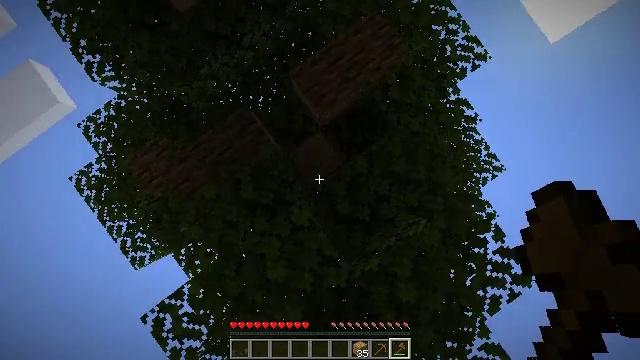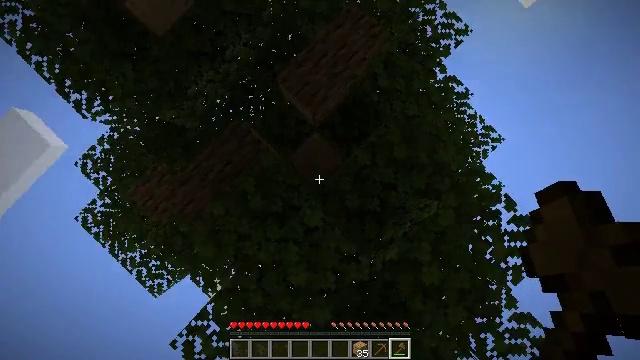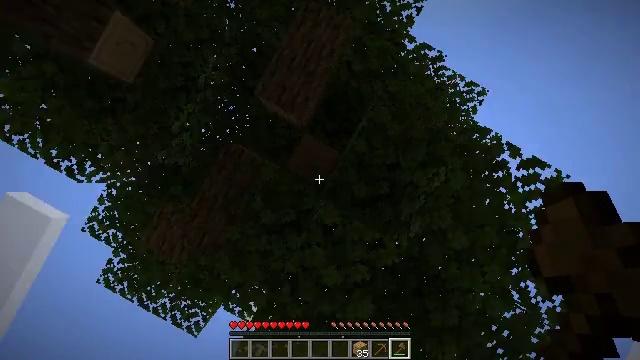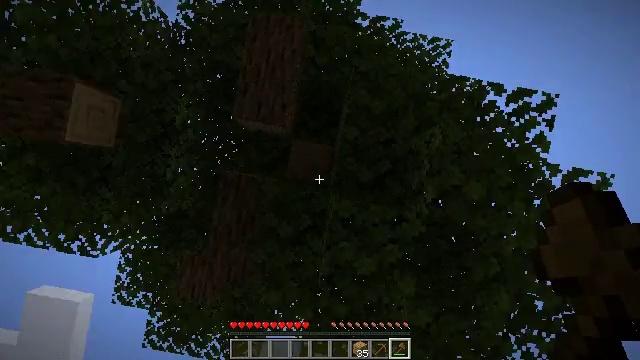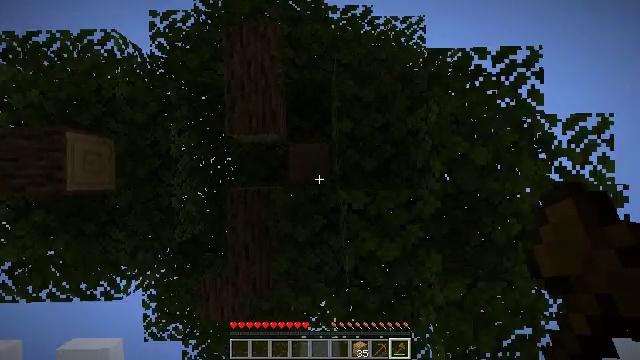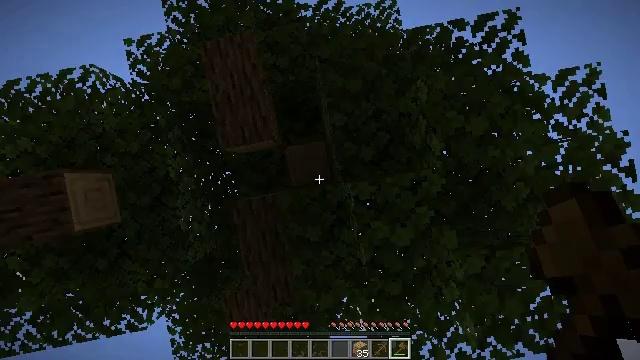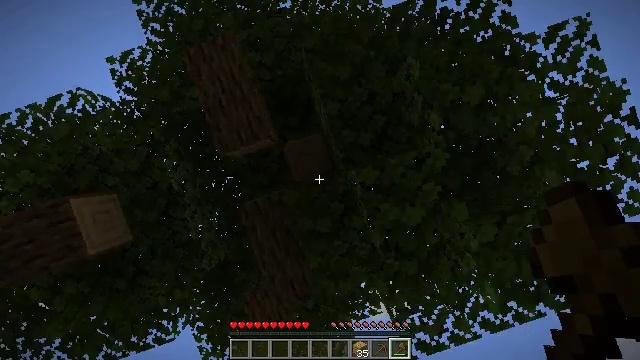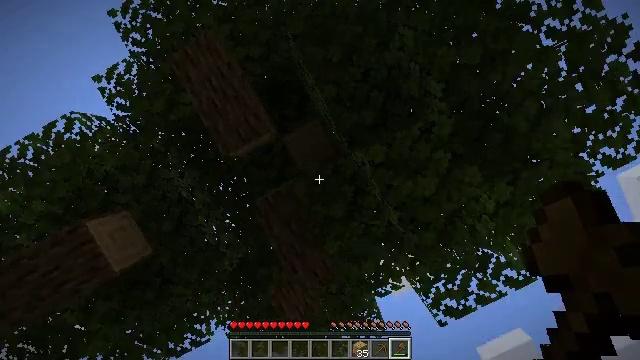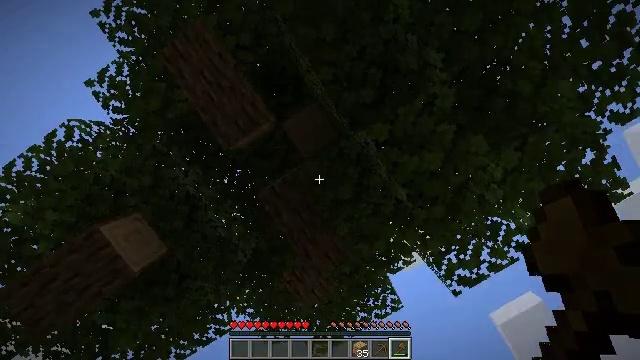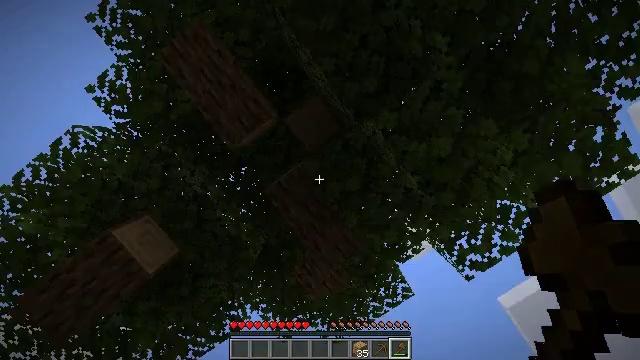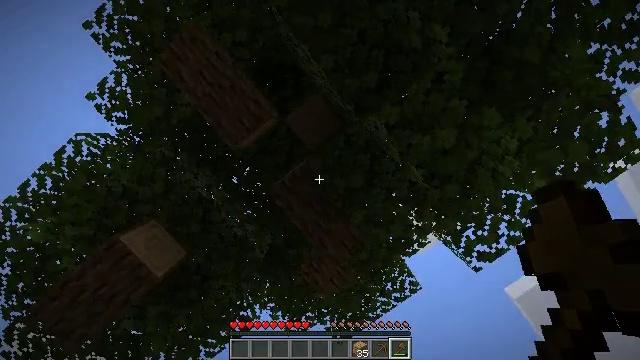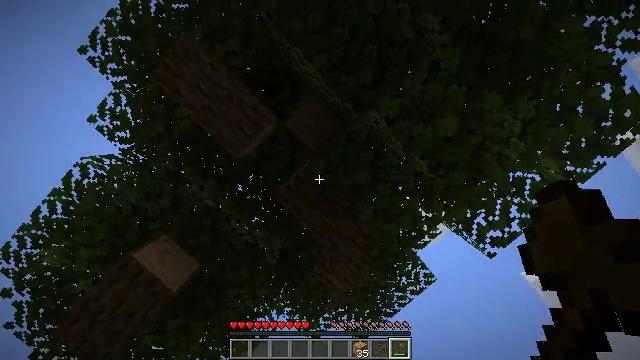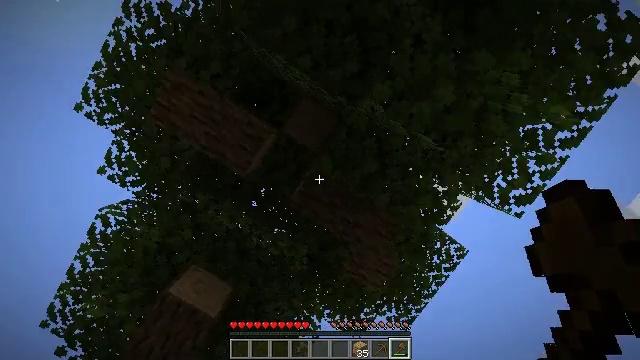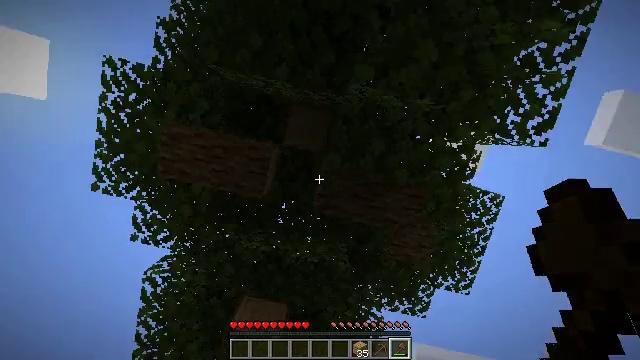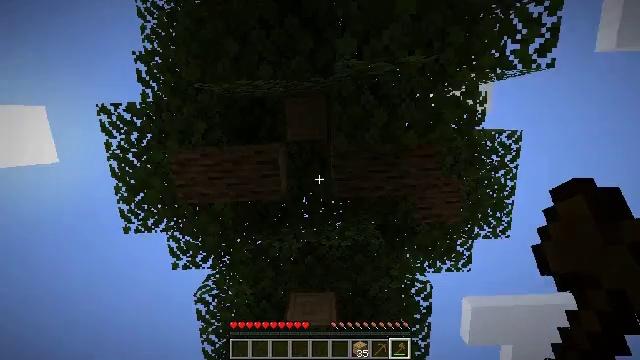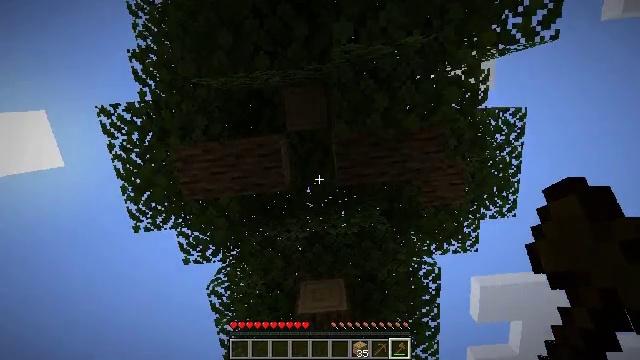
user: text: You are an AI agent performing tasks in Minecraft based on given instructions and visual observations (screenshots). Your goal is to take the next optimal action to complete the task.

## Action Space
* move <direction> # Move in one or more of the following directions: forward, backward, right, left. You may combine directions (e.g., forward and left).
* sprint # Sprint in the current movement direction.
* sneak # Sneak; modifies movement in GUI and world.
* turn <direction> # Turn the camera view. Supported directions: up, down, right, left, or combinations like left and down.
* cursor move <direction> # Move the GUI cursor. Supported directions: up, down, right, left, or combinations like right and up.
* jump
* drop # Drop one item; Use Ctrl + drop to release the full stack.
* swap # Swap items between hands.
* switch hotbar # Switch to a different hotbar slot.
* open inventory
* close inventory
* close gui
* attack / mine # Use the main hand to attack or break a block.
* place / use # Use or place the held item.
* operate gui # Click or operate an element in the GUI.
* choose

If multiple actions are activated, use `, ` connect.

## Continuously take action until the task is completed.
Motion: motion action
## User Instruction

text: Break the tree to get oak logs.
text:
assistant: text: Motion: move left, sneak, turn left and up
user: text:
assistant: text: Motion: move left, sneak, turn left
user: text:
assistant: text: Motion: move left, sneak, turn left
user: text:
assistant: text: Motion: move left, sneak, turn left
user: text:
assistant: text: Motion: move left, sneak, turn left
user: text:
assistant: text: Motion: move left, sneak, turn left and down
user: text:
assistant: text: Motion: move left, sneak, turn left and down
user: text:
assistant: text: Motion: move left, sneak, turn left and down
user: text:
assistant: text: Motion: sneak, turn left and down
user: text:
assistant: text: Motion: sneak, turn left
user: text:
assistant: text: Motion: sneak, turn left
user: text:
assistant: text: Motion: sneak, turn left
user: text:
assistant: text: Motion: sneak, turn left
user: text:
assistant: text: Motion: sneak, turn left and down
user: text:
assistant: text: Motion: sneak, turn left and down
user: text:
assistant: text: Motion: sneak
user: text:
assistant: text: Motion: sneak
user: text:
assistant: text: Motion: sneak
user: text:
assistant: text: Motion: move left, sneak
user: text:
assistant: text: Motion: move left, sneak, turn left and down
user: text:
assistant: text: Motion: move left, sneak, turn left
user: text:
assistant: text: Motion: move left, sneak, turn left
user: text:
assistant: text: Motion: move left, sneak, turn left
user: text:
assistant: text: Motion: move forward and move left, sneak, turn left and up
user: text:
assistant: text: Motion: move forward and move left, sneak, turn left and up
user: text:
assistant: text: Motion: move forward, sneak
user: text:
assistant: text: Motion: move forward, sneak
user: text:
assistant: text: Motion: move forward, sneak
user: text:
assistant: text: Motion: sneak, turn left and up
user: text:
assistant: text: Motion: sneak, turn left and up